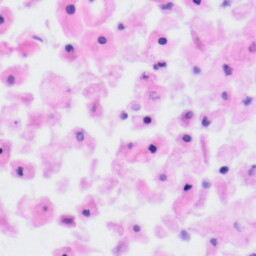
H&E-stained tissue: Tonsil